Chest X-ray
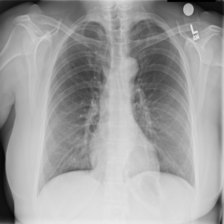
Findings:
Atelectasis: negative
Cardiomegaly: negative
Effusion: negative
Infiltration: negative
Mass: negative
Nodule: negative
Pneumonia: negative
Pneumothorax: negative
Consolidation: negative
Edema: negative
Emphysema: negative
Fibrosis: negative
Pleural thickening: negative
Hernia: negative